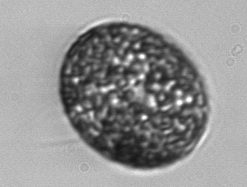
Label: Coscinodiscus